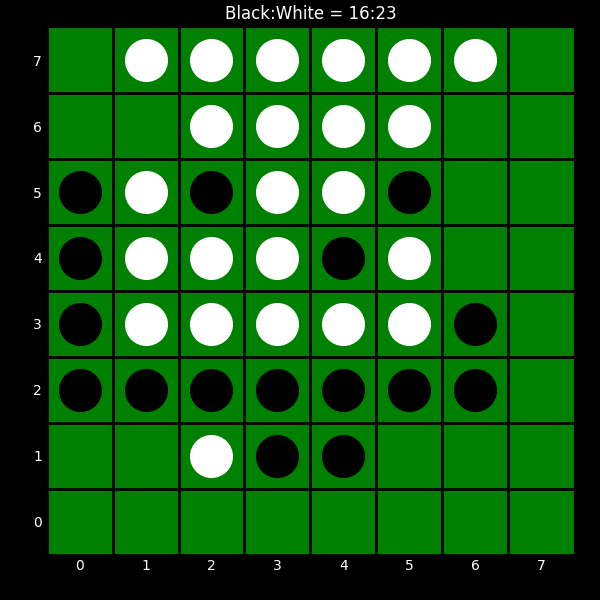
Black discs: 16
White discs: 23